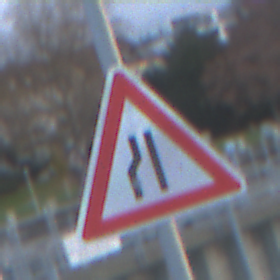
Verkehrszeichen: EinseitigVerengteFahrbahnLinks
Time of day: SunriseSunset
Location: Outdoor (Suburban)
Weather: PartlyCloudy
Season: NotSpecified
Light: Natural